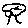
Label: tree